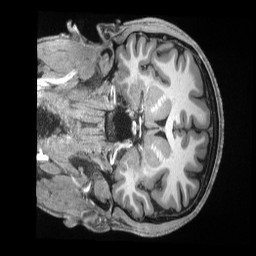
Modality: T1w
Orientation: coronal
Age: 26
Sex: female
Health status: ill
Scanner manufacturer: siemens
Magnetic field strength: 3 T
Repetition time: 2.5 s
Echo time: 0.00181 s